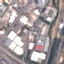
Land use / land cover class: Industrial